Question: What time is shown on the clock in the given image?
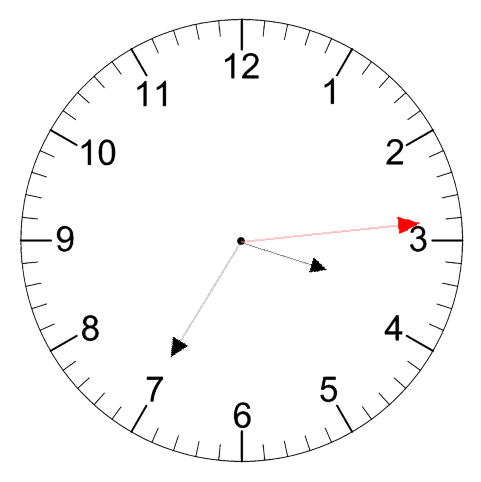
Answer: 03:35:14